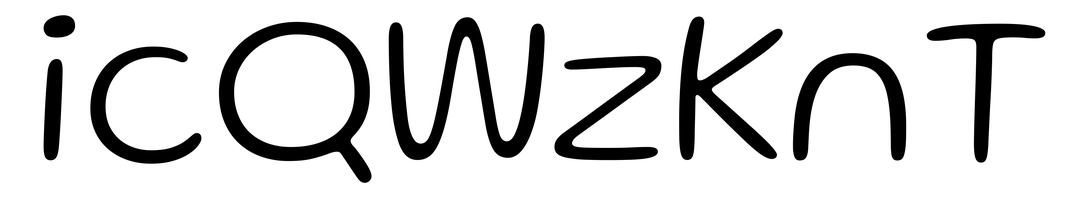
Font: Gluten_ExtraLight